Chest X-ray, PA view. Patient: 73 years old, sex F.
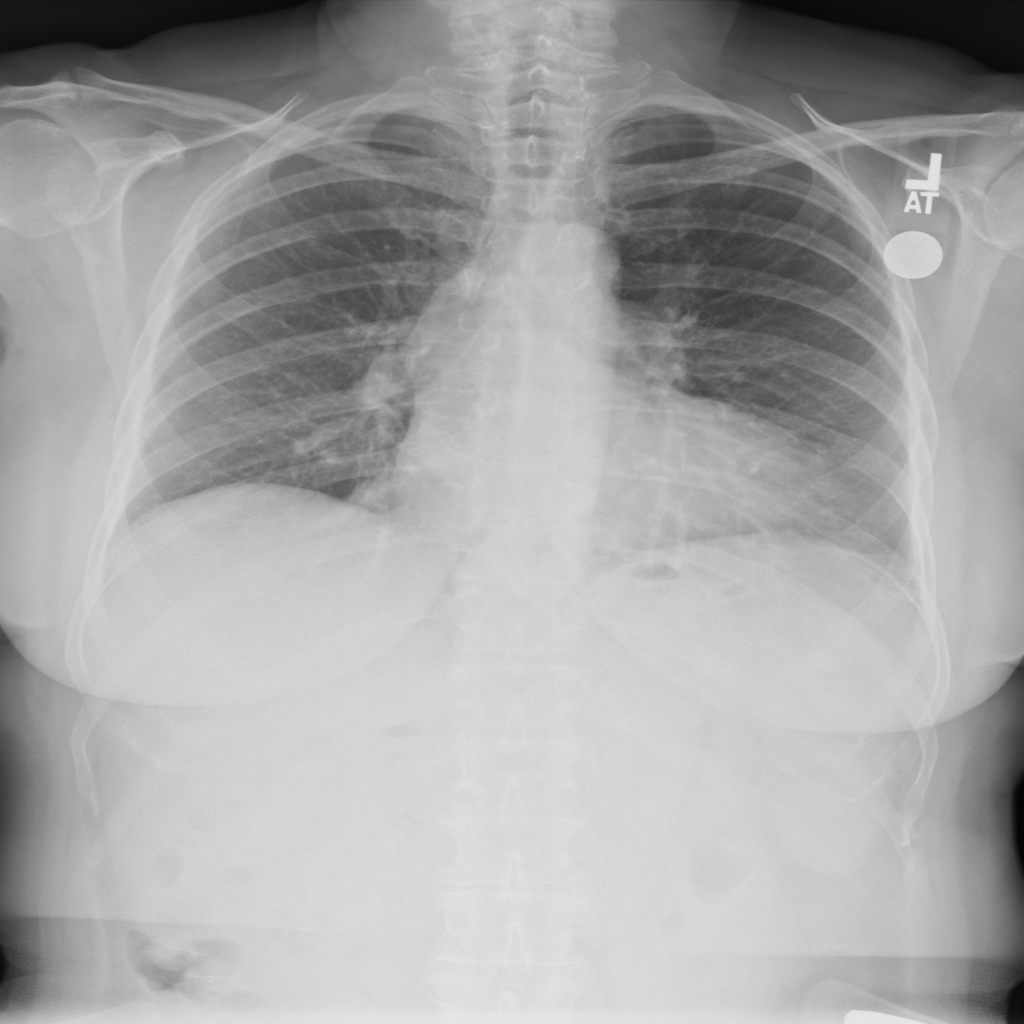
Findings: No Finding